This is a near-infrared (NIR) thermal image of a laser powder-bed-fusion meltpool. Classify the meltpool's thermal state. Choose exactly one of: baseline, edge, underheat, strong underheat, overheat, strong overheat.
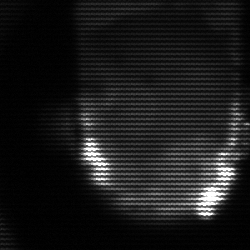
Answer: baseline